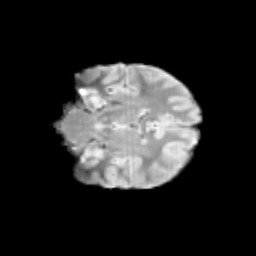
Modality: T2w
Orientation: coronal
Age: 12
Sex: male
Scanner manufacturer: siemens
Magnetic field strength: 3 T
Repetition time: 3.8 s
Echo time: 0.07 s